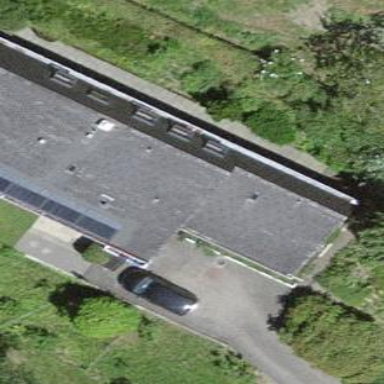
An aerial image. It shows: Residential building with saltbox roof shape.